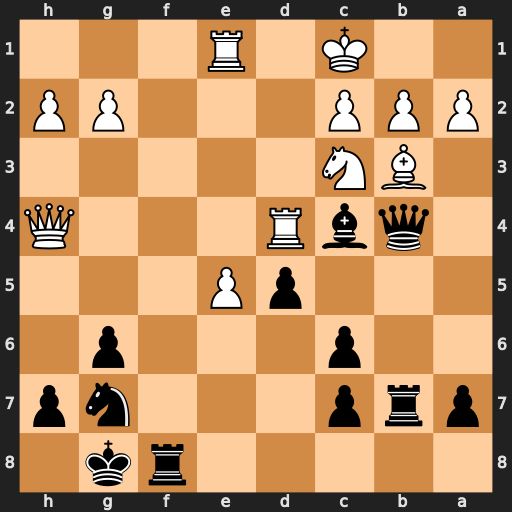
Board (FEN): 5rk1/prp3np/2p3p1/3pP3/1qbR3Q/1BN5/PPP3PP/2K1R3
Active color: b
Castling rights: -
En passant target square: -
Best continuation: Nf5 Rxc4 Nxh4 Rxb4 Rxb4